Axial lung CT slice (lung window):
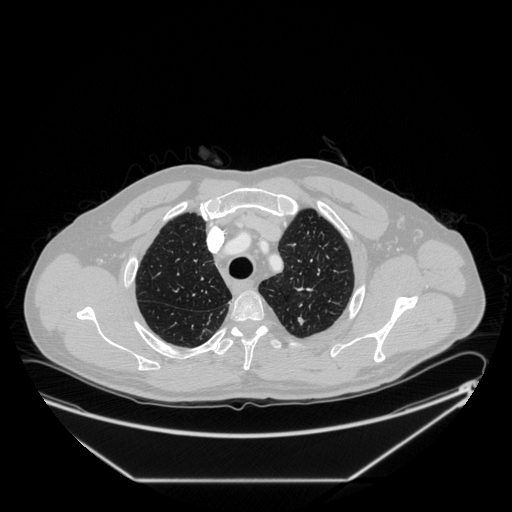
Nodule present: yes
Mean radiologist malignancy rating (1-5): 3.25